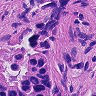
Metastatic tissue present: yes